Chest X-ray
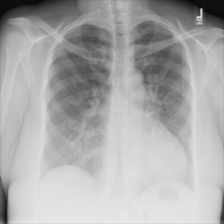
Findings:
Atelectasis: positive
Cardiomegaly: negative
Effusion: negative
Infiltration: negative
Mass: negative
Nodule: negative
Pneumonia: negative
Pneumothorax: negative
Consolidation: negative
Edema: negative
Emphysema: negative
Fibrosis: negative
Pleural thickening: negative
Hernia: negative